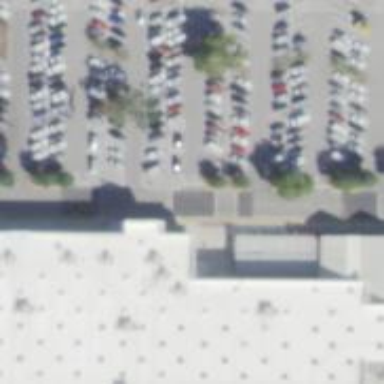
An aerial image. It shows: Parking space.